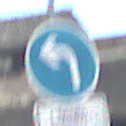
Verkehrszeichen: VorgeschriebeneFahrtrichtungLinks
Zusatzzeichen unten: BesondereFahrzeugeUndTransportgueter2
Umgebung: Outdoor, Suburban
Tageszeit: MorningAfternoon
Wetter: PartlyCloudy
Licht: Natural
Jahreszeit: NotSpecified
Kontrast: LowContrast